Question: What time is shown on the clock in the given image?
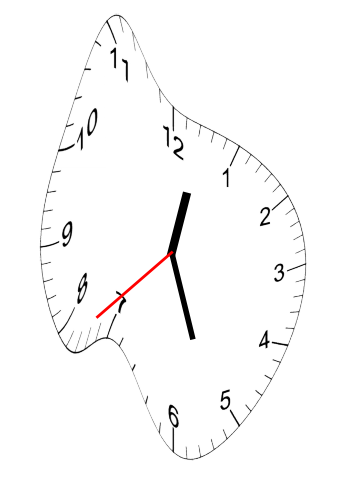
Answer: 12:26:38